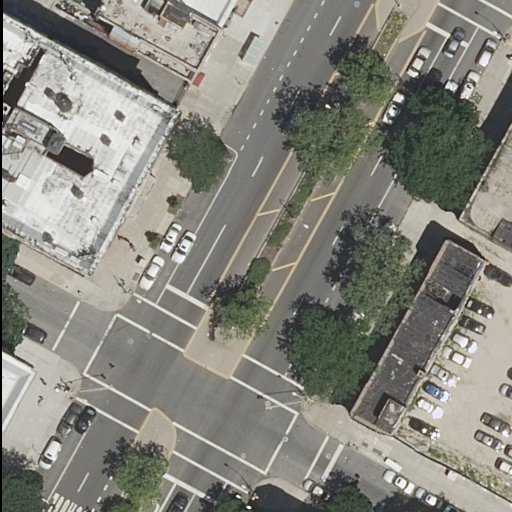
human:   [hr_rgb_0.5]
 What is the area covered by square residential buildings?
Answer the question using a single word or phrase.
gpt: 0m2

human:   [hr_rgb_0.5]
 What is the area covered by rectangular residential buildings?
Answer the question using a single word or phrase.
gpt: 308m2

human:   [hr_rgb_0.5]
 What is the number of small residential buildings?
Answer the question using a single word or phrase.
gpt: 2

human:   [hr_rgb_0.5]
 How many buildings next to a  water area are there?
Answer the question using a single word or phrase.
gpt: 0

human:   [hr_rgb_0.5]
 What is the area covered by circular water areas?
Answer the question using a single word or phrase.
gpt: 0m2

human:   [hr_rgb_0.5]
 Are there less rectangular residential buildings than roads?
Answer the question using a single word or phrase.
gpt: yes

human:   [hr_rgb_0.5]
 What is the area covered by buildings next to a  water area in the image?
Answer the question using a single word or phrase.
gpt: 0m2

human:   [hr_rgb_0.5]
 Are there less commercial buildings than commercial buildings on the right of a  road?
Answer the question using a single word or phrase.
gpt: no

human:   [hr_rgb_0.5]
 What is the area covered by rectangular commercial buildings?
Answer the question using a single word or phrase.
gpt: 0m2

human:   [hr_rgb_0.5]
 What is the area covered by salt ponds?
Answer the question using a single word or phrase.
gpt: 0m2

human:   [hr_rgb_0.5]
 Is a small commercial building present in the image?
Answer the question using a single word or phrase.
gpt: no

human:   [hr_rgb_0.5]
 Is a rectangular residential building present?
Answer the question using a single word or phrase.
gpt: yes

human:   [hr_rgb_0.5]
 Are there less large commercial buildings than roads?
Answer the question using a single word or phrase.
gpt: yes

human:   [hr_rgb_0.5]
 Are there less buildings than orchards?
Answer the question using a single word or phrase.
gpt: no

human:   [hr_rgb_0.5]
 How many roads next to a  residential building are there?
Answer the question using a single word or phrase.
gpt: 5

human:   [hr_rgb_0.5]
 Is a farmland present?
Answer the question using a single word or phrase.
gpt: no

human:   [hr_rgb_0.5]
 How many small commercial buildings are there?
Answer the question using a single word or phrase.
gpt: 0

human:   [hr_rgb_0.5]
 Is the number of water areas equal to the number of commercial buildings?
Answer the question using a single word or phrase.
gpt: yes

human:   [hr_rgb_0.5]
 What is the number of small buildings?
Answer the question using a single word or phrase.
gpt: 2

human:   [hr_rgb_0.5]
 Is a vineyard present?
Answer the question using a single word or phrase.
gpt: no

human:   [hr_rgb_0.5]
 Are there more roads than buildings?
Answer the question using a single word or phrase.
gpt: no

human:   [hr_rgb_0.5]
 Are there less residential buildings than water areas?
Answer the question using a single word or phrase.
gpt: no

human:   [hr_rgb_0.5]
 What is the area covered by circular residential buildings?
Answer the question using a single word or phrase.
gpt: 0m2

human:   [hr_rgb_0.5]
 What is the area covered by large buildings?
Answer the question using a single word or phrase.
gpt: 2517m2

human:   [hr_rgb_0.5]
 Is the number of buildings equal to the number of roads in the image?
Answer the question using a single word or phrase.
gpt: yes

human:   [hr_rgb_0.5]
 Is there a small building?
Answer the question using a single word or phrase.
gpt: yes

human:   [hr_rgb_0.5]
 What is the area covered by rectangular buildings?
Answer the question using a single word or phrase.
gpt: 308m2

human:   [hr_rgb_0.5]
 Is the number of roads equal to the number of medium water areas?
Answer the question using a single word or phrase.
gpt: no

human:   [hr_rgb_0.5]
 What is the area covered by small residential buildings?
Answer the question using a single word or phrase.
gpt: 113m2

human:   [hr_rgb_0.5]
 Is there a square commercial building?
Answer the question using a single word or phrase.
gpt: no

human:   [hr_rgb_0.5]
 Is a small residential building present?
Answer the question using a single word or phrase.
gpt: yes

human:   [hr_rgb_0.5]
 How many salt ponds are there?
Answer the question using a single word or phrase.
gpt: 0

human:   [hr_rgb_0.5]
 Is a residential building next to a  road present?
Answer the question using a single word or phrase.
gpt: yes

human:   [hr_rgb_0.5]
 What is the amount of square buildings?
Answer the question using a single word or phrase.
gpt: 0

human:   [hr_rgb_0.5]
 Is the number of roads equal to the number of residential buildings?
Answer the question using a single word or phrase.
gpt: yes

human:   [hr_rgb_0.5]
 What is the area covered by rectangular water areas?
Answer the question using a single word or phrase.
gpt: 0m2